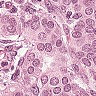
Metastatic tissue present: yes